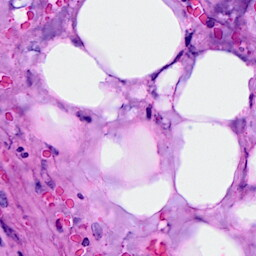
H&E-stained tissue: Breast